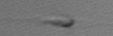
Label: flagellate_morphotype3